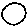
Label: moon